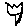
Label: flower